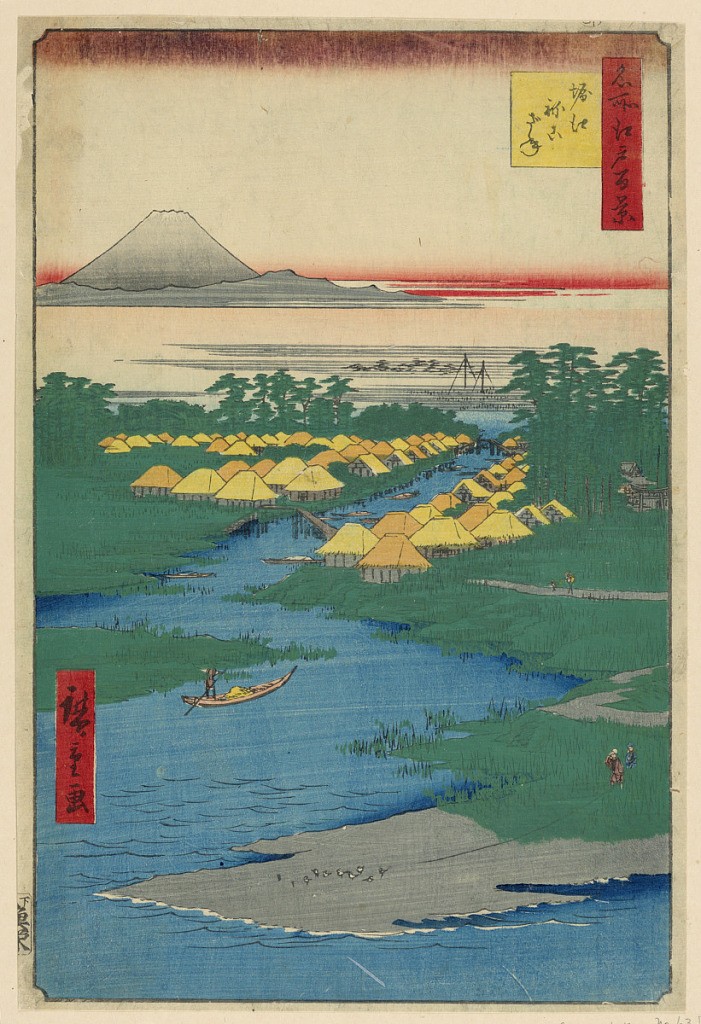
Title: Nekozane at Horikiri Canal No. 96 from One Hundred Famous Views of Edo (Horie, Nekozane)
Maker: Ando Hiroshige, Japanese, 1797–1858
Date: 1856
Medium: Woodblock print in colored ink on paper
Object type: Print
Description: Two fishing villages, Nekozane on the right side of the river and Horie on the left were both known for shellfish. The river, known as Border River (Sakaigawa) has two bridges, the closer one is named Border Bridge (sakiabashi). In 1889 the two villages merged under the name "Urayasu" which translates to "safe harbor." Today the southern tip is where Toyko Disneyland is located. The foreground shows a cluster of plovers (daizen) and the background shows Mt. Fuji coming out of low clouds and a red sky.